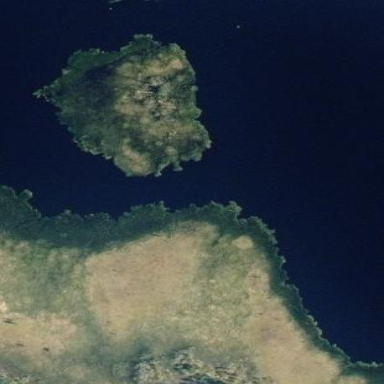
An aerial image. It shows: Islet.